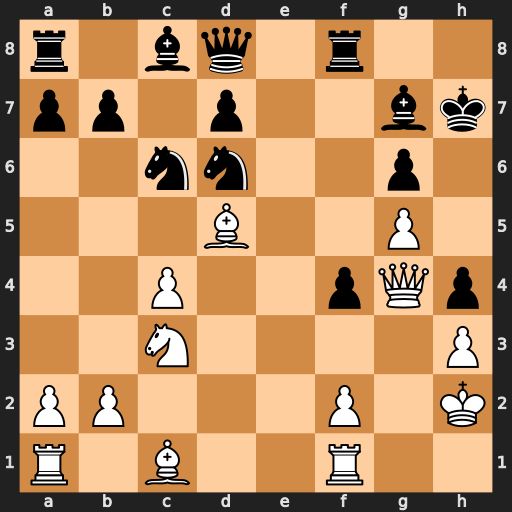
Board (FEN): r1bq1r2/pp1p2bk/2nn2p1/3B2P1/2P2pQp/2N4P/PP3P1K/R1B2R2
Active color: w
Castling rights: -
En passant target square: -
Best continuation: Qxh4+ Bh6 Qxh6#